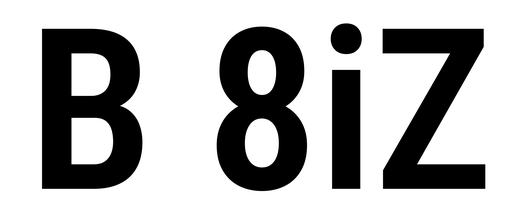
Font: Roboto_Condensed_SemiBold